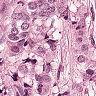
Metastatic tissue present: yes